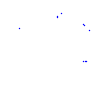
Particle: pion